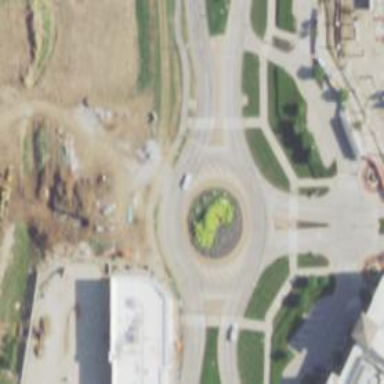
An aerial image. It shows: Secondary road leading to roundabout.